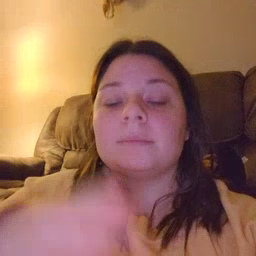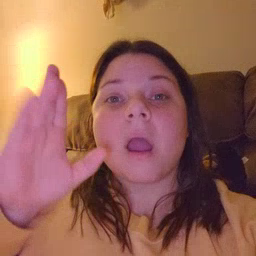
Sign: on